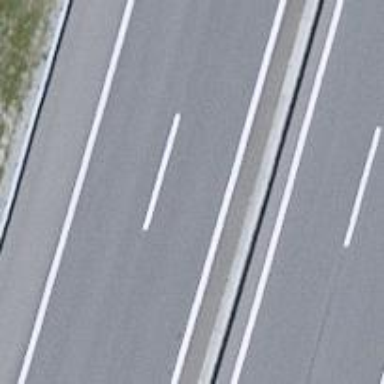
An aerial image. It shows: Asphalt motorway.